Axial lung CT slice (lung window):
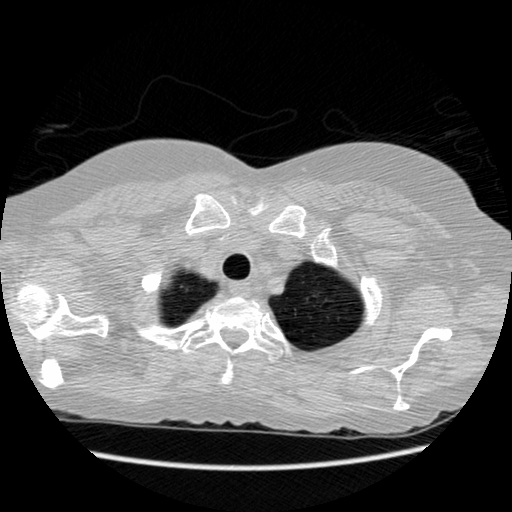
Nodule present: no